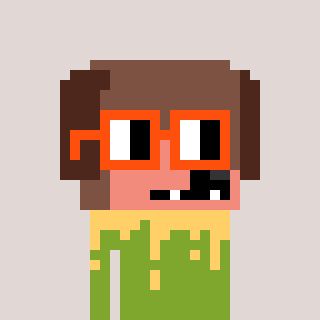
a pixel art character with square orange glasses, a dog-shaped head and a slimegreen-colored body on a warm background